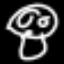
Label: mushroom